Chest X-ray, PA view. Patient: 53 years old, sex M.
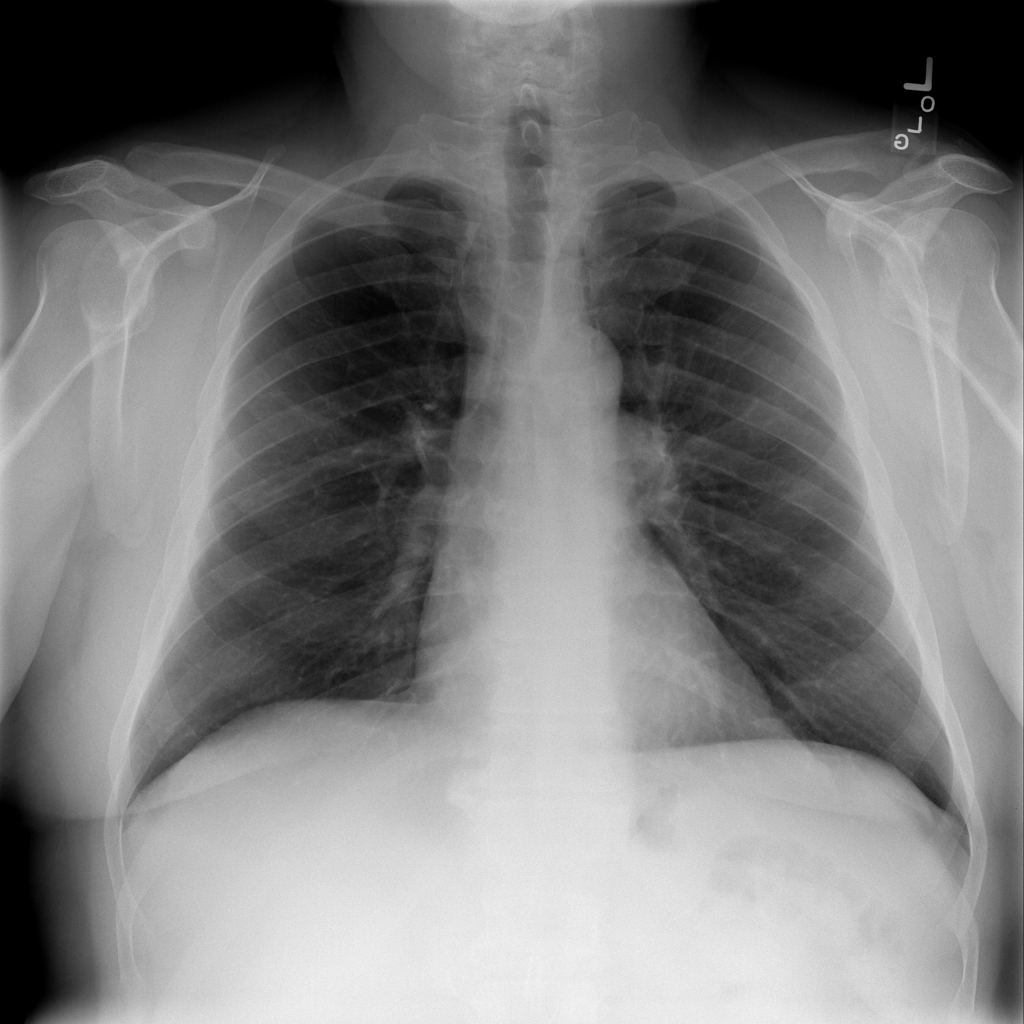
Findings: No Finding